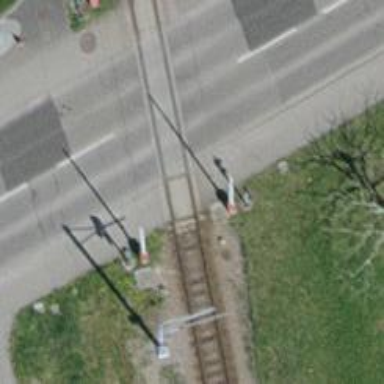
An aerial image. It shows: Crossing for the railway.